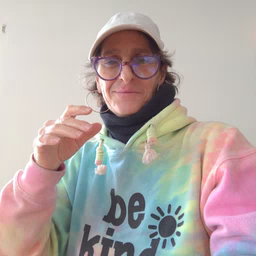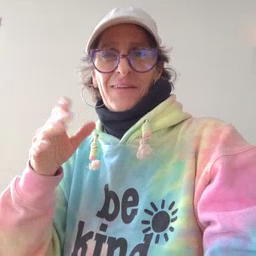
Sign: fish